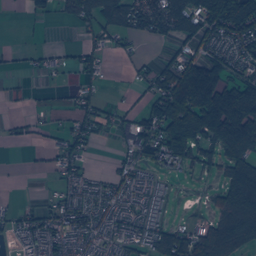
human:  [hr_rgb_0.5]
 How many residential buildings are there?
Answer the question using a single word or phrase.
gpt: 3450

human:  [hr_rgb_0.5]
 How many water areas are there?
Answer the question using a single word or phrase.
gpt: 18

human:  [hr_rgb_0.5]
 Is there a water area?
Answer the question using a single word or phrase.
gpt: yes

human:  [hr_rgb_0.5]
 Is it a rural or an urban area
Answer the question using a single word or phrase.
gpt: urban

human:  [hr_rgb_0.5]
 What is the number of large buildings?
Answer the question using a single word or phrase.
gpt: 2

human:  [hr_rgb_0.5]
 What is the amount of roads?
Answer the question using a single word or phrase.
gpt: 587

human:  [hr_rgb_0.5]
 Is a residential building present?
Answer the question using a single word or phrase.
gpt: yes

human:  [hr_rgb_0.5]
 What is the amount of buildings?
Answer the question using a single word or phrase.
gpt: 3571

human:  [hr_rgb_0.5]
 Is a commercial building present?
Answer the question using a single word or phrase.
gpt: yes

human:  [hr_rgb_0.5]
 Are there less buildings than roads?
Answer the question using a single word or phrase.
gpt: no

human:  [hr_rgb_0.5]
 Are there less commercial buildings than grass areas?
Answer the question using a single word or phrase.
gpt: yes

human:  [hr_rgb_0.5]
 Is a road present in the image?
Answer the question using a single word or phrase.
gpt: yes

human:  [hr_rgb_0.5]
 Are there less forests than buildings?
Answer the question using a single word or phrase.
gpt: yes

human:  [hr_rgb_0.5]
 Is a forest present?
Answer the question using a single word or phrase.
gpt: yes

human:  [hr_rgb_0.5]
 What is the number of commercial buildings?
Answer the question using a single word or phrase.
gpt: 14

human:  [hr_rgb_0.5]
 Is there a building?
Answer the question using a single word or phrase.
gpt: yes

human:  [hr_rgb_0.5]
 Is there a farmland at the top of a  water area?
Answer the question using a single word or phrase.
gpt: yes

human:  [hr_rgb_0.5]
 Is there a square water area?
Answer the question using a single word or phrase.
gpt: yes

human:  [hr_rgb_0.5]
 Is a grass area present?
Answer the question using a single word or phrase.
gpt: yes

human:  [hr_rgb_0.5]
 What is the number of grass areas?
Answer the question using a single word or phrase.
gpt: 140

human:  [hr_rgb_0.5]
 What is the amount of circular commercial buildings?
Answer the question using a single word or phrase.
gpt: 0

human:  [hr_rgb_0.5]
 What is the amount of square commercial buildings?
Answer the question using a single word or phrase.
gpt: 0

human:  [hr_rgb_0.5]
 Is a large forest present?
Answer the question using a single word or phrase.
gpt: yes

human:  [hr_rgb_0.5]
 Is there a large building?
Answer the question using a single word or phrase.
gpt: yes

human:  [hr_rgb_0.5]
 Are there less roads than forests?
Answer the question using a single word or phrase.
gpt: no

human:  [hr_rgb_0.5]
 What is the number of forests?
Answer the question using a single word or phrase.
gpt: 189

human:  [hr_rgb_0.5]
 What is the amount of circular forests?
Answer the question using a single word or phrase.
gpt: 0

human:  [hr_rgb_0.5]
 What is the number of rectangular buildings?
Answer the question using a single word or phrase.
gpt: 2075

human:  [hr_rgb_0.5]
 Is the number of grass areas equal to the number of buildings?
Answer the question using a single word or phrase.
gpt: no

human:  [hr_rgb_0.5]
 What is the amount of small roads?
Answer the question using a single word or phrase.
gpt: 587

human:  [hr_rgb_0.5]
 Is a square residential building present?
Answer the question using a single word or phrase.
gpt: yes

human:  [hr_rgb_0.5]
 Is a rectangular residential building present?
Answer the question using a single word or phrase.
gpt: yes

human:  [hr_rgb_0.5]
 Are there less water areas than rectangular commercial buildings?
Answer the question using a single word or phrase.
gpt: no

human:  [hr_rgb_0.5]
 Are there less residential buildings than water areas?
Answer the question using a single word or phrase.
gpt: no

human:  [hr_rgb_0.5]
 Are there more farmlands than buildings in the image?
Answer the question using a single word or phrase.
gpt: no

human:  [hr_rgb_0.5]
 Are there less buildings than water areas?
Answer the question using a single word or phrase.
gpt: no

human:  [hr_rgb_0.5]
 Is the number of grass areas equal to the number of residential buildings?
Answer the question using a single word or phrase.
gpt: no

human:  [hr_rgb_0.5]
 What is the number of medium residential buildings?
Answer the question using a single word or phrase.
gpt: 12

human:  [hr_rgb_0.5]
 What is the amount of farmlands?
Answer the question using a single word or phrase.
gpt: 34

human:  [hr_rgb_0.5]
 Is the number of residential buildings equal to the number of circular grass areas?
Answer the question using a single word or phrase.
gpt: no

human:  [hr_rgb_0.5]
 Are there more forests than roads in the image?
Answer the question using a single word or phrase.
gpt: no

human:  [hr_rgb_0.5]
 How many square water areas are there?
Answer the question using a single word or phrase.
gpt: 1

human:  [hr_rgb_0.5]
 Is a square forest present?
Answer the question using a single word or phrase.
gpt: no

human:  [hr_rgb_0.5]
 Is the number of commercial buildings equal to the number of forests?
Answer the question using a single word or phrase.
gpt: no

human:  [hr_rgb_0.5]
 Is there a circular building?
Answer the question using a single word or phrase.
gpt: yes

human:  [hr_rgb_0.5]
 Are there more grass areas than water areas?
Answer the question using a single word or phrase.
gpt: yes

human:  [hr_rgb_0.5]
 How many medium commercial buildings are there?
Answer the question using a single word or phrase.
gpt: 5

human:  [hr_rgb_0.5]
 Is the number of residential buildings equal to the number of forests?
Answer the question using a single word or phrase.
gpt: no

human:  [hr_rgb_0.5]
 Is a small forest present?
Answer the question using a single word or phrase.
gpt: yes

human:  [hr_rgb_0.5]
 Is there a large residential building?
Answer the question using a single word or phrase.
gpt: yes

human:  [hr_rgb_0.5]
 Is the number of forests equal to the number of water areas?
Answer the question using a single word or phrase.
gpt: no

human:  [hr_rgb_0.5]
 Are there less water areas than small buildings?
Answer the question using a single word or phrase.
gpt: yes

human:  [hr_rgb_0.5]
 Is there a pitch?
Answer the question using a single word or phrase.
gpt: yes

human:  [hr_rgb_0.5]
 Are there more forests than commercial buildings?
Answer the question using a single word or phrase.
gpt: yes

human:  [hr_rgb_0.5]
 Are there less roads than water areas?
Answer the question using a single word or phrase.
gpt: no

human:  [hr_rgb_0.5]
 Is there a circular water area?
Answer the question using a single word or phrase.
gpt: yes

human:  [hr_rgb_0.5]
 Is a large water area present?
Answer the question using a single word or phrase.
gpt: yes

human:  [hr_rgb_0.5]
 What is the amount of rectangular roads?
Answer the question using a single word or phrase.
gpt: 0

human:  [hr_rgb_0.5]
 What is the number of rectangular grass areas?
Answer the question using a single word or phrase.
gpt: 25

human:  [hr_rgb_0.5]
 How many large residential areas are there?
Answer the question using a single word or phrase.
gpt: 2

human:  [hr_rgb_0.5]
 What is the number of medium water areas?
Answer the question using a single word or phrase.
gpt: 3

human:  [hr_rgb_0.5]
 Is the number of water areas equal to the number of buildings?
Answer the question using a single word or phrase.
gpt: no

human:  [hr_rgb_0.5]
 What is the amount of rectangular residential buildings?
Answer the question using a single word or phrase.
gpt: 2019

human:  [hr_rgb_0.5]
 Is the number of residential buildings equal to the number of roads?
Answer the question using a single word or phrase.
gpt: no